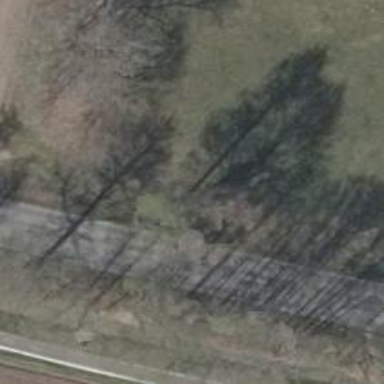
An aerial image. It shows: Avenue of deciduous broadleaved trees.